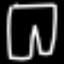
Label: pants